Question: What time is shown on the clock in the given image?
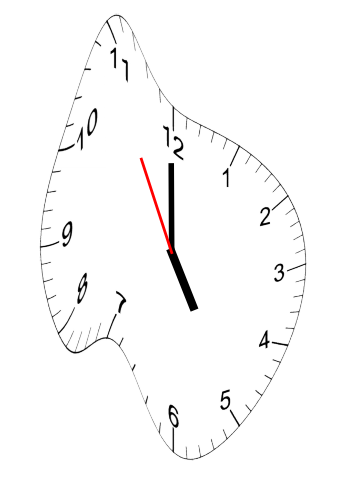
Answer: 04:59:55